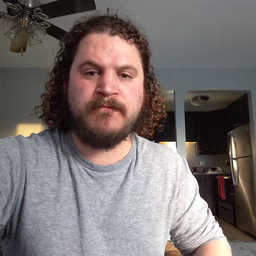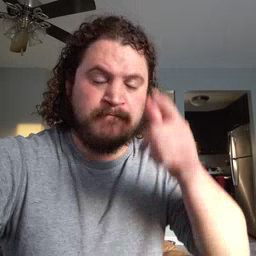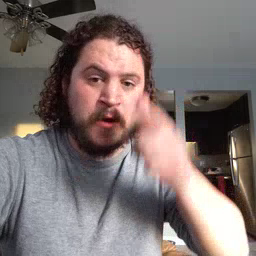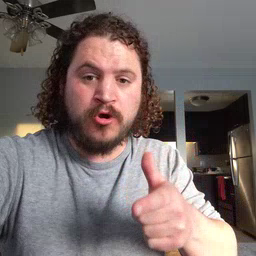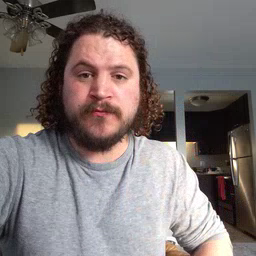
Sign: brother